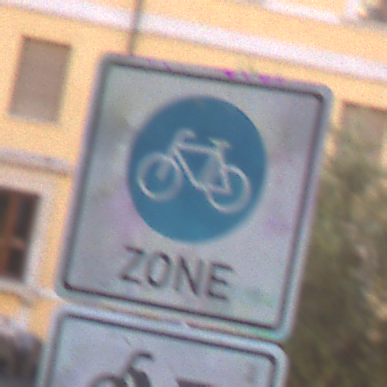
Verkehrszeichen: BeginnFahrradzone
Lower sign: EinspurigeFahrzeugeFrei2
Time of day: SunriseSunset
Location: Outdoor (Urban)
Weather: Clear
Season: NotSpecified
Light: Natural